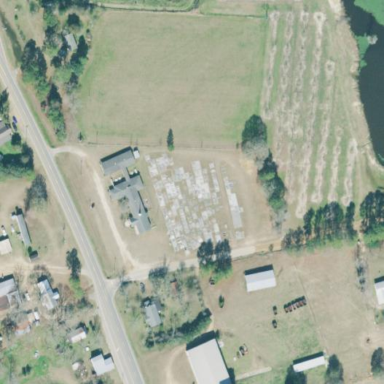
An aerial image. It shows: Graveyard area designated as cemetery.